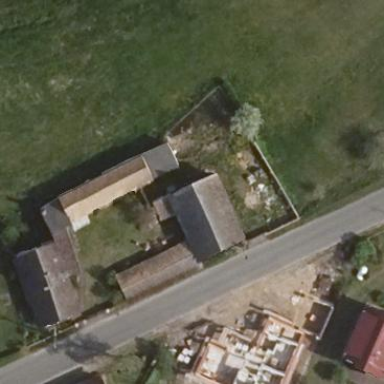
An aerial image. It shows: Shed building.